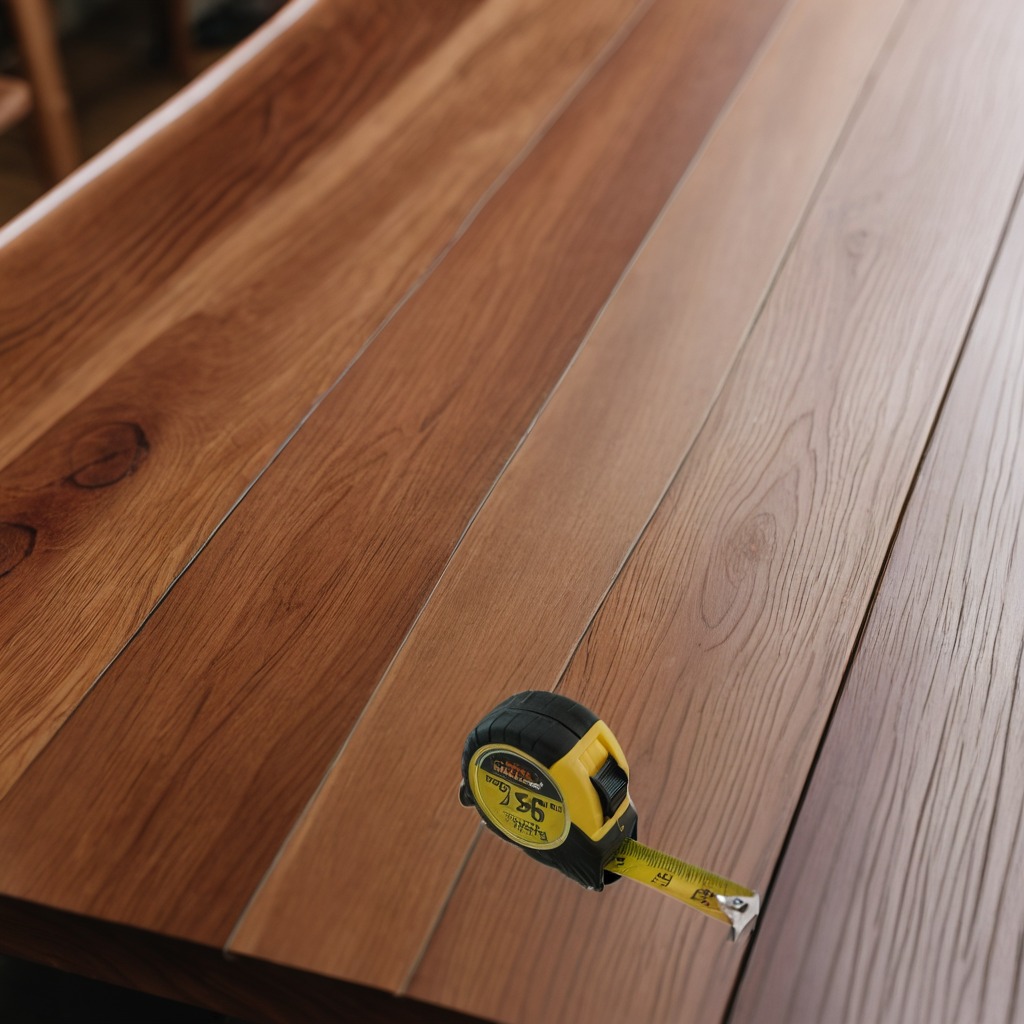
A measuring tape is lying on a wooden table in a carpentry studio.